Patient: sex F, age 48
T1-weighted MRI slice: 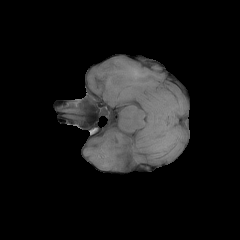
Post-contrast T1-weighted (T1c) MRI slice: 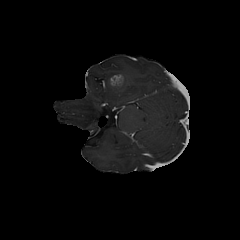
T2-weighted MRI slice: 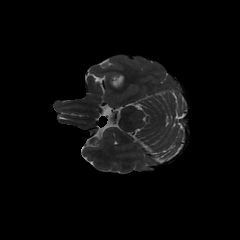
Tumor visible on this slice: yes
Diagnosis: Glioblastoma, IDH-wildtype
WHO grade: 4